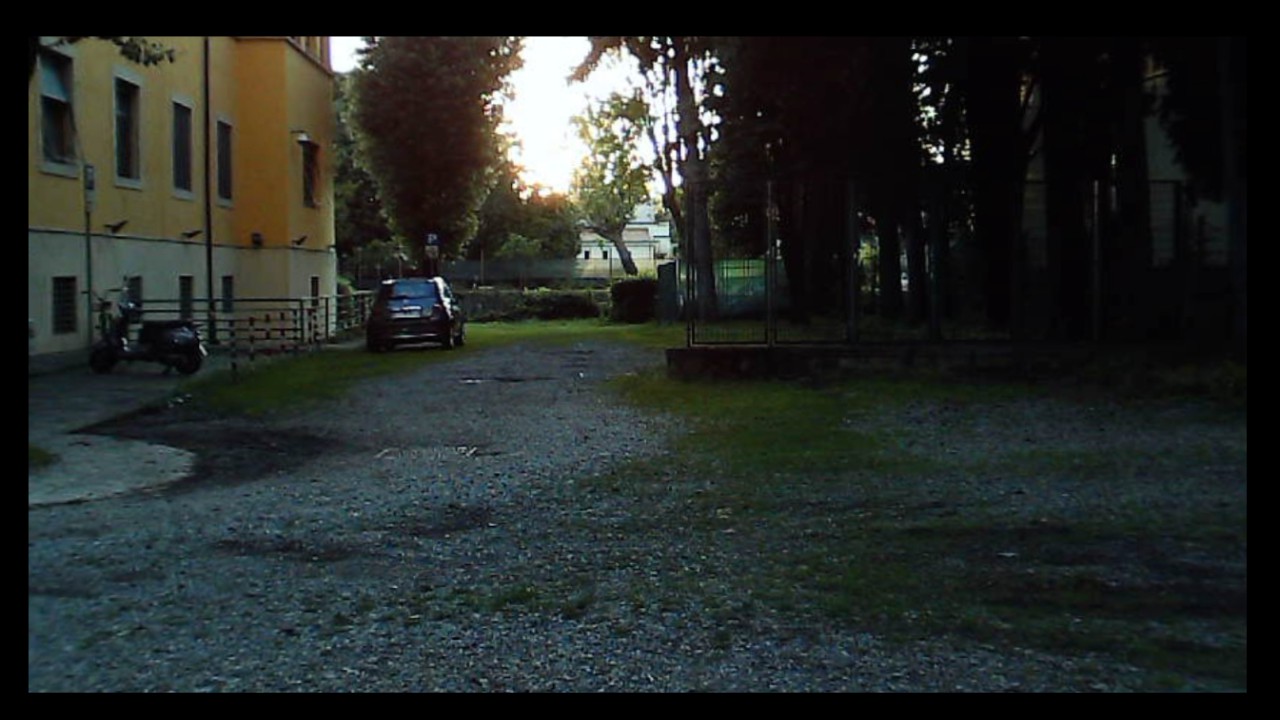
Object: DarwinFPV cineape20